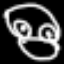
Label: frog